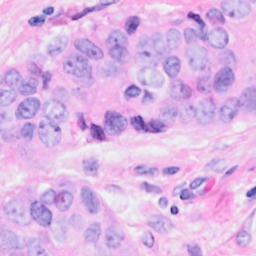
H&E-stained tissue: Breast